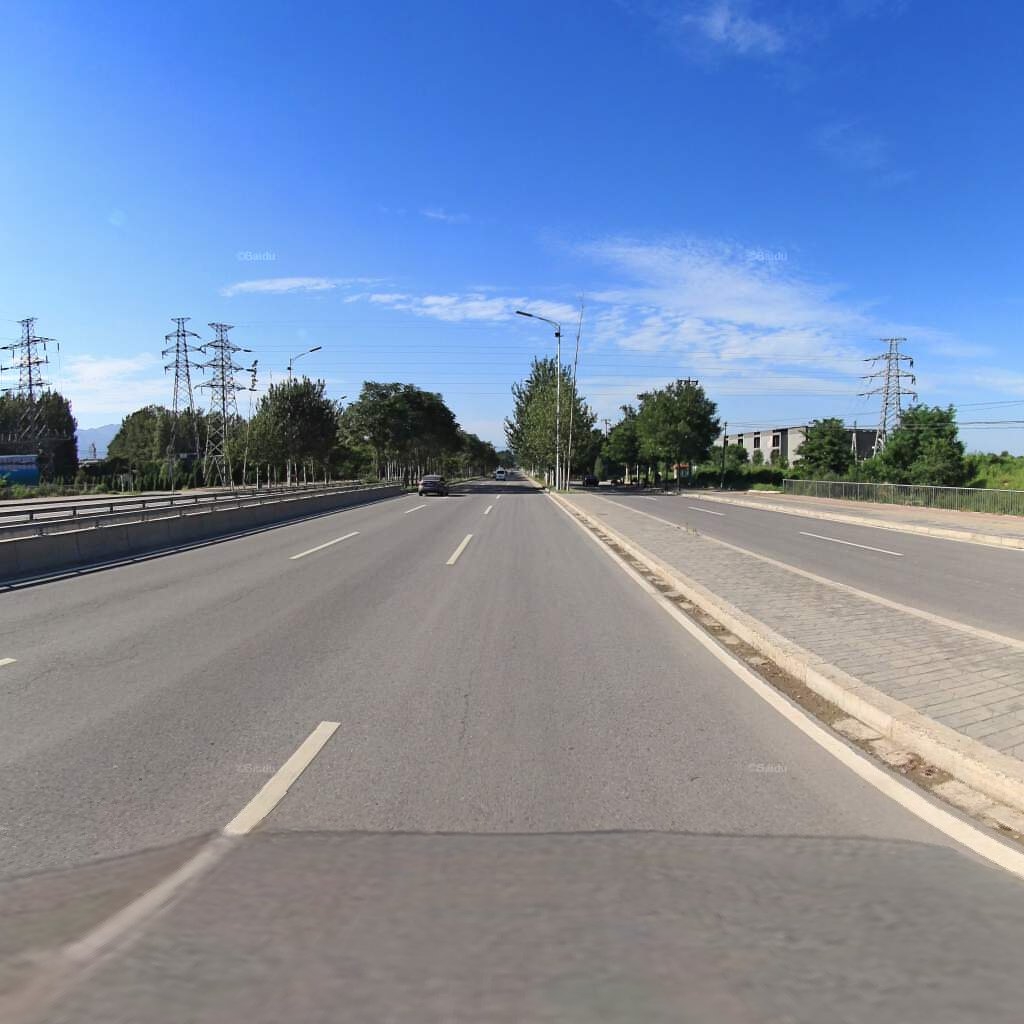
Region: Haidian
Road damage annotations: longitudinal crack, longitudinal crack